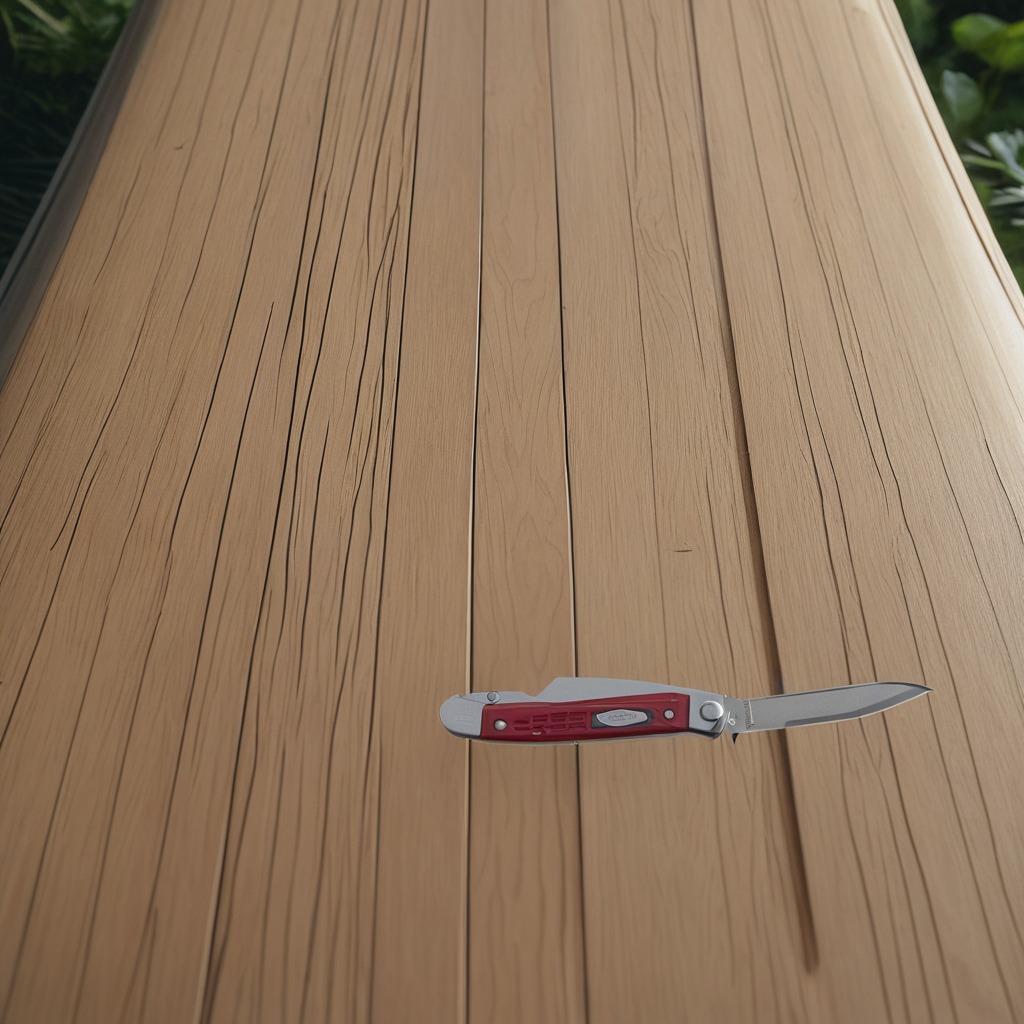
A utility knife is lying on a wooden table inside a jungle field workshop tent.